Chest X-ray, PA view. Patient: 43 years old, sex F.
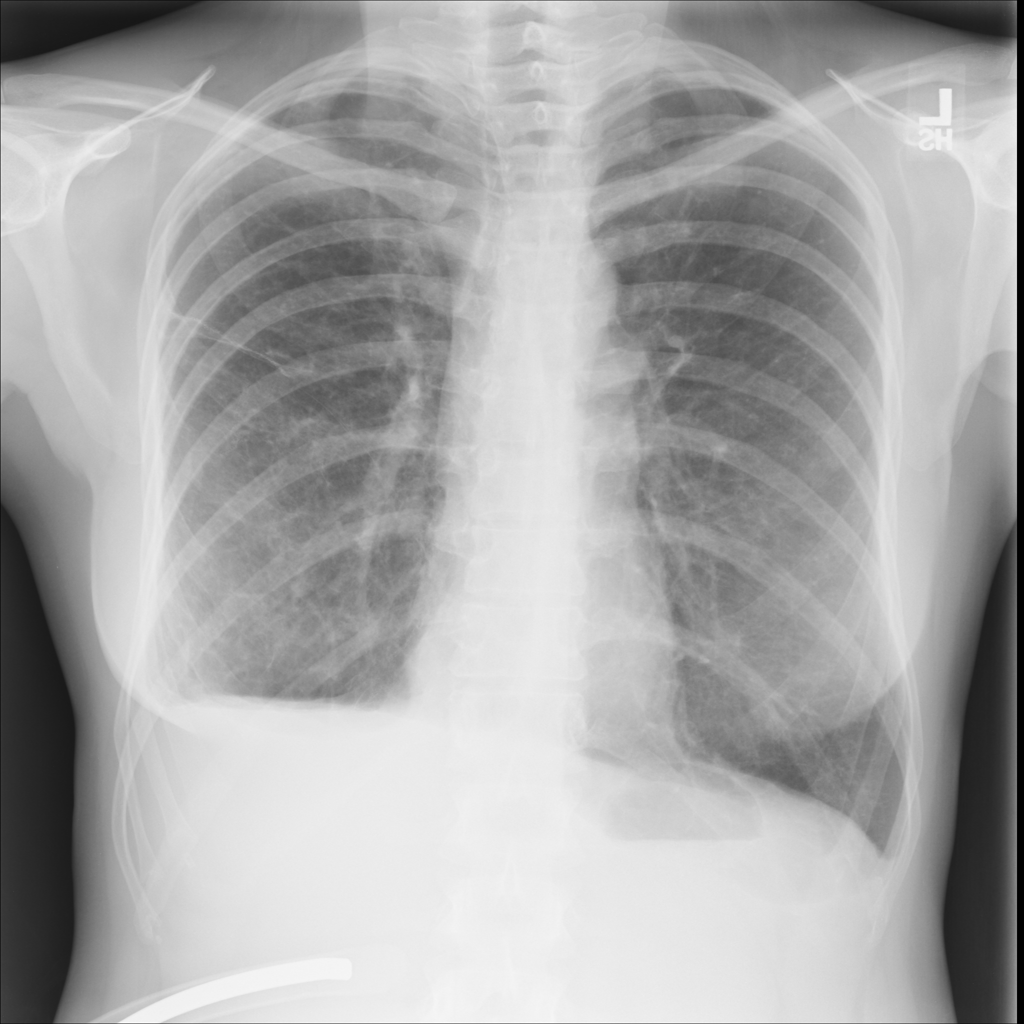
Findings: Effusion